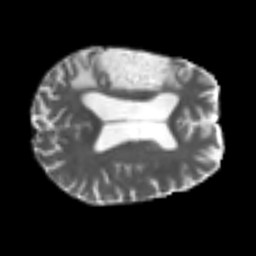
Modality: T2w
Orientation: axial
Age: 65
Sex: male
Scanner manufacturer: siemens
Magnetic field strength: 3 T
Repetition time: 4.987 s
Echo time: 0.0792 s